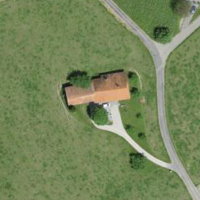
EUNIS habitat code: 52
Species observed at this site:
Silybum marianum